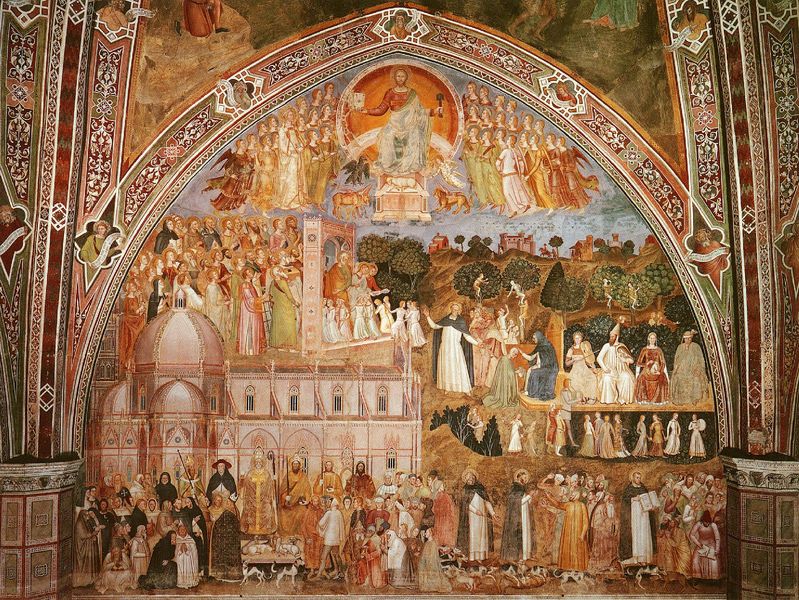
Titel: S. Maria Novella
Schlagwörter: gott, himmel, bäume, landschaft, menschen, säule, säulen, hunde, kirche, wald, engel, bogen, italien, bischof, torbogen, dom, altar, christus, jesus, jüngstes gericht, religiös, romanik, florenz, geistliche, löwe, fresko, maria, anbetung, gloriole, tympanon, baptisterium, firenze, markus, mandorla, evangelisten, weltenrichter, lukas, pantokrator, weltenherrscher, papast, kathetrale, novella, heiligenschein#, santa maria novella